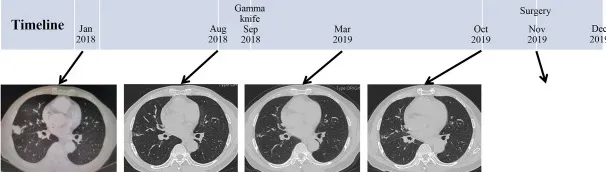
Schematic diagram of the course of the patient's disease. Imaging before treatment showed a lung mass in the right middle lobe and left frontal lobe metastasis. After administration of crizotinib, the primary tumor size shrank; however, left frontal lobe metastasis was larger.
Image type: radiology (ct)